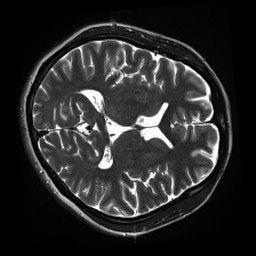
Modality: inplaneT2
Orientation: axial
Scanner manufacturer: siemens
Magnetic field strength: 3 T
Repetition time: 11 s
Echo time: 0.059 s